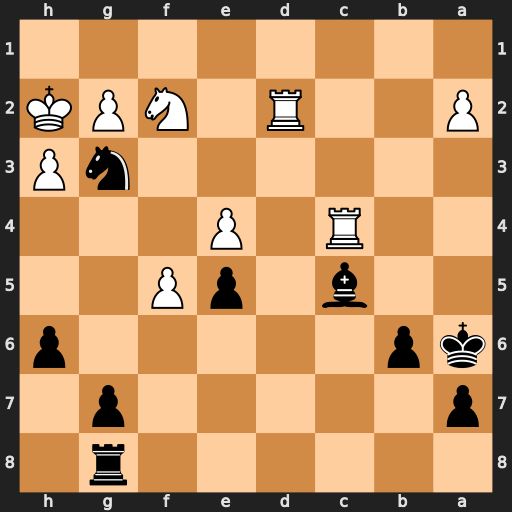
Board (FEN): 6r1/p5p1/kp5p/2b1pP2/2R1P3/6nP/P2R1NPK/8
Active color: b
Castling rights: -
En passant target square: -
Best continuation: Nf1+ Kh1 Nxd2